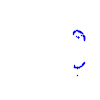
Particle: proton